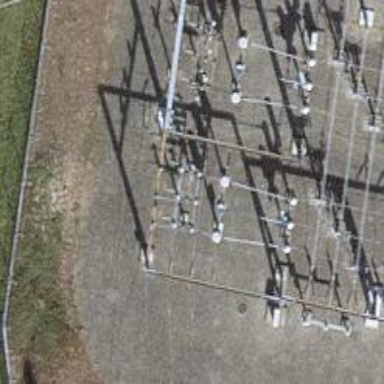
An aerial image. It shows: Insulator used in power equipment.